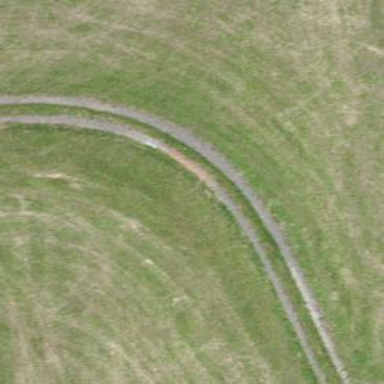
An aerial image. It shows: Track with grade 4 tracktype.